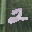
Label: 2